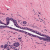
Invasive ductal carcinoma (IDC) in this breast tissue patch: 0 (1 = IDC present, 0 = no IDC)